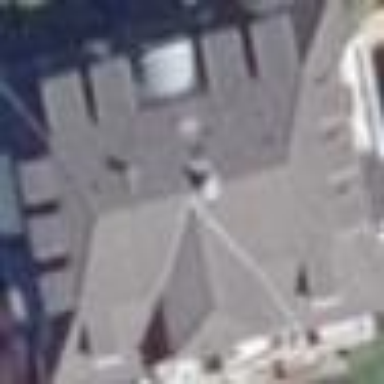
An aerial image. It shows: Building with hipped roof.